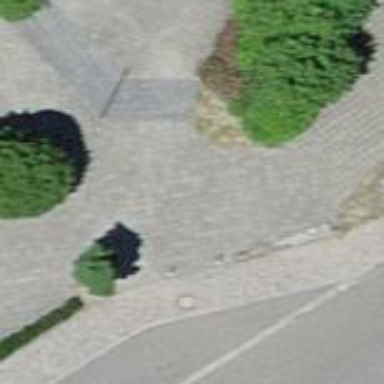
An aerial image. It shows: Pedestrian road paved with paving stones.